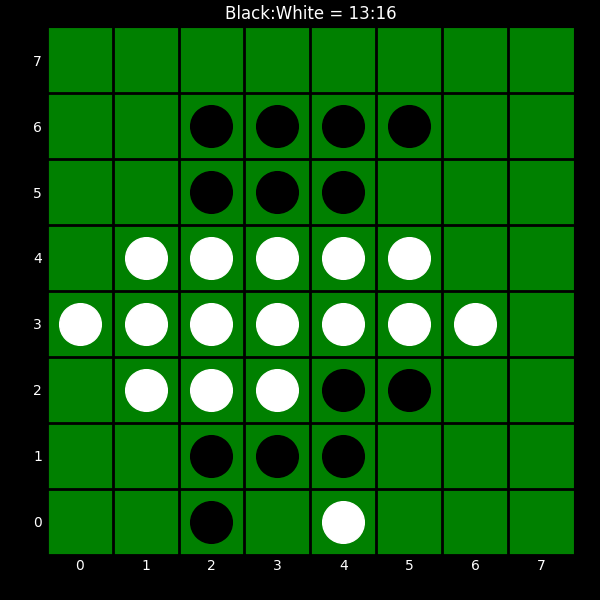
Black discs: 13
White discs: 16